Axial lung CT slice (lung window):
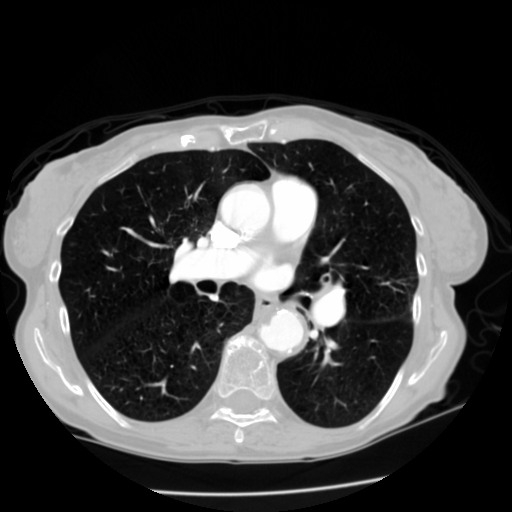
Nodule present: no